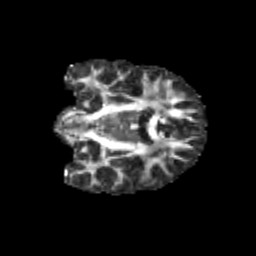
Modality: FA
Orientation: coronal
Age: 10
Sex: male
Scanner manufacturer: siemens
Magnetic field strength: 3 T
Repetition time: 3.8 s
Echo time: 0.07 s